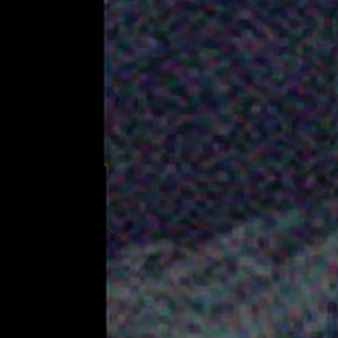
Label: other